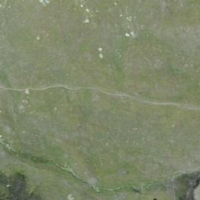
EUNIS habitat code: 26
Species observed at this site:
Crepis aurea